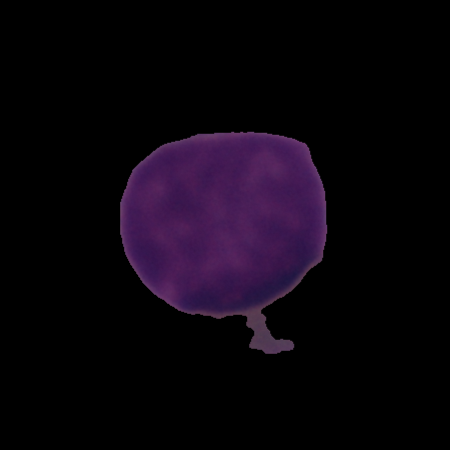
Label: cancer